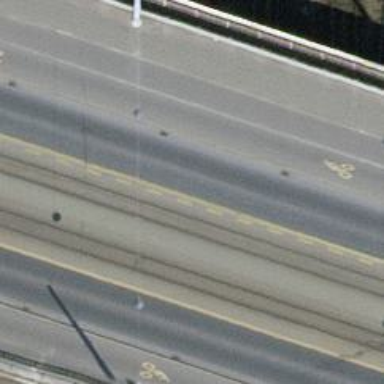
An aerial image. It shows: Primary highway bridge with asphalt surface. There is cycle track alongside it.